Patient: sex M, age 32
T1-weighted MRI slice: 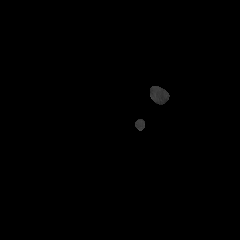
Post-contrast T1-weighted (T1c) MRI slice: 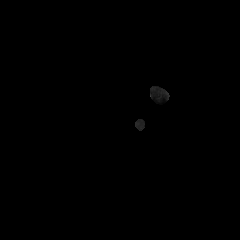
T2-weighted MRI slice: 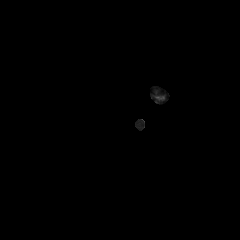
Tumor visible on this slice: no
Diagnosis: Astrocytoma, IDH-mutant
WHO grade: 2